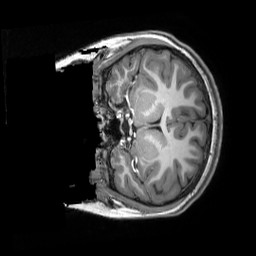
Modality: T1w
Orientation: coronal